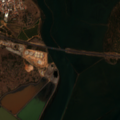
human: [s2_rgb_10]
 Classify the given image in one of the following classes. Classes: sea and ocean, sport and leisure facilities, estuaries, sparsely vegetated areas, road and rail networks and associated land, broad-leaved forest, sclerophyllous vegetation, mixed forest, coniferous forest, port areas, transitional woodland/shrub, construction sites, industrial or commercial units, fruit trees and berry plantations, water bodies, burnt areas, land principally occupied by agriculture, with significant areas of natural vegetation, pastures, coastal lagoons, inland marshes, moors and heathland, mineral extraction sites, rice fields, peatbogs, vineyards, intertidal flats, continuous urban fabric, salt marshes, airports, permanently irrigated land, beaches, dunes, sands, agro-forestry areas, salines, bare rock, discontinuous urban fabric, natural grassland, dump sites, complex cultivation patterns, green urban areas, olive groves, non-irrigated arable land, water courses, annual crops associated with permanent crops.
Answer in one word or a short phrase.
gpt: discontinuous urban fabric, annual crops associated with permanent crops, sclerophyllous vegetation, salt marshes, estuaries